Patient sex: F
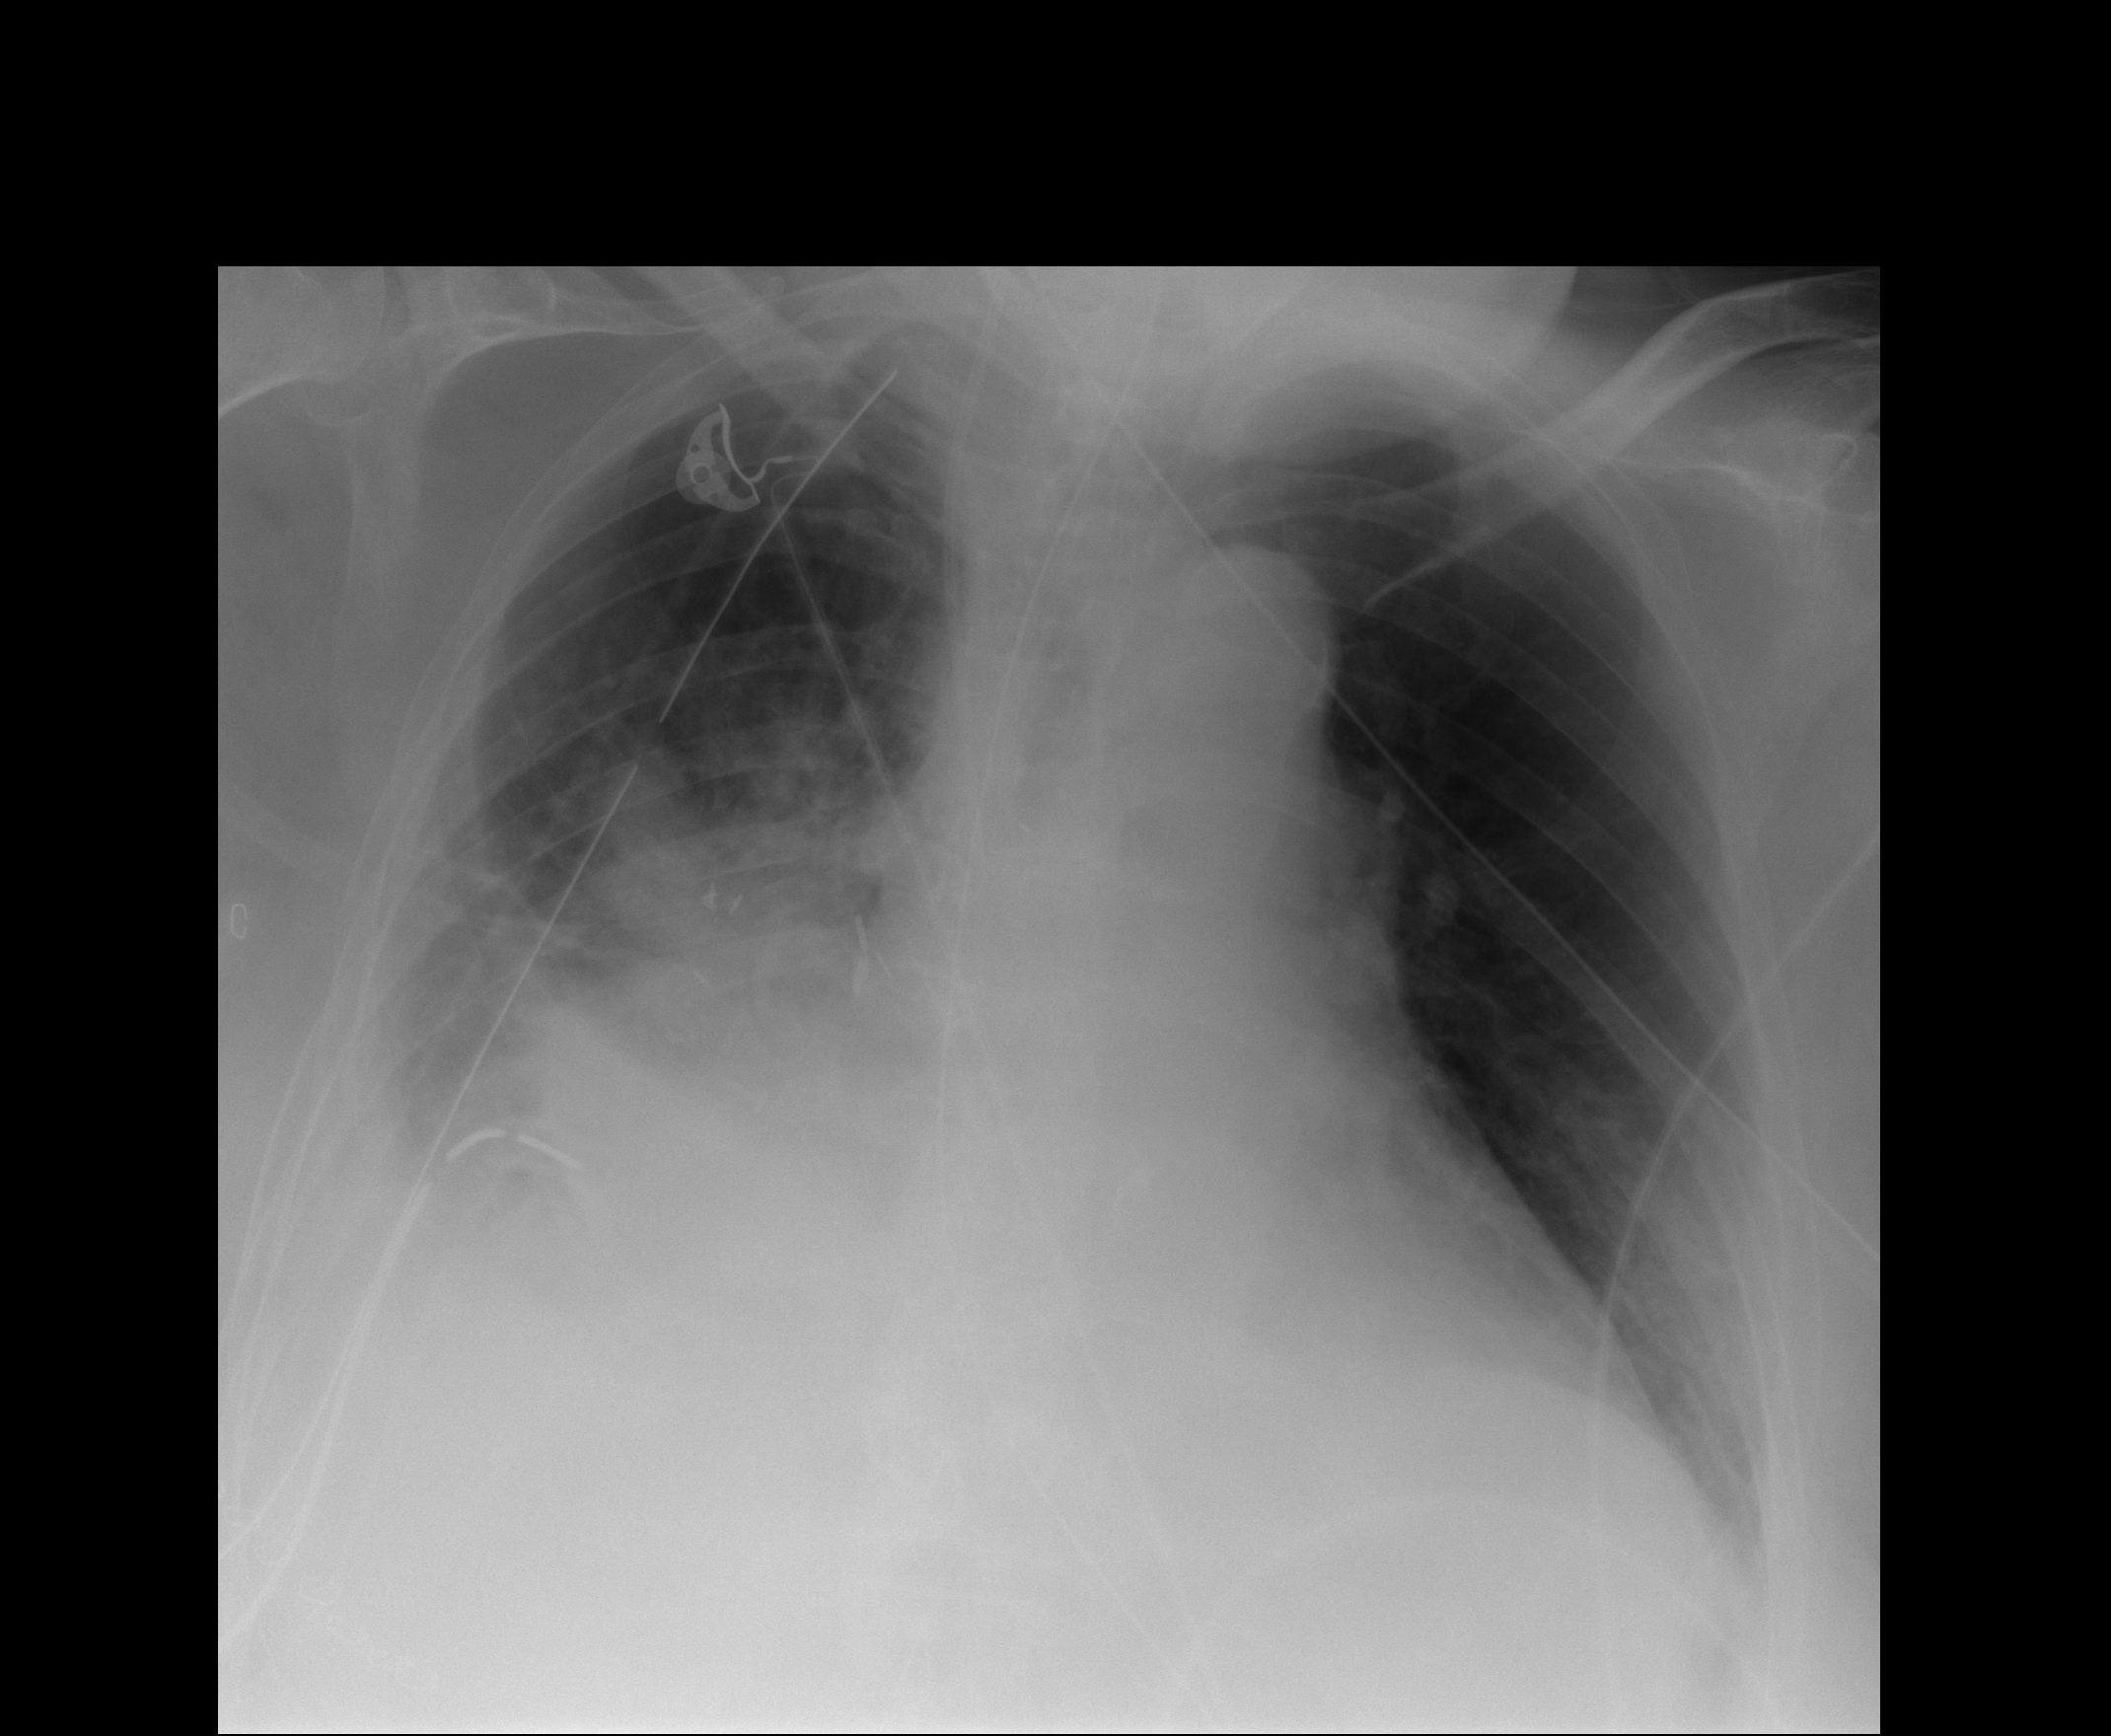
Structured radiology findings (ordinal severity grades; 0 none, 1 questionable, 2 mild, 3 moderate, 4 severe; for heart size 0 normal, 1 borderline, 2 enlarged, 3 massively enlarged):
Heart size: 3
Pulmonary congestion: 0
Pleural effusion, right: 3
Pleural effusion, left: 0
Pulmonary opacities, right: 3
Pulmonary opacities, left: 0
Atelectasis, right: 3
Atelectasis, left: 0